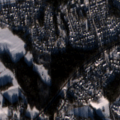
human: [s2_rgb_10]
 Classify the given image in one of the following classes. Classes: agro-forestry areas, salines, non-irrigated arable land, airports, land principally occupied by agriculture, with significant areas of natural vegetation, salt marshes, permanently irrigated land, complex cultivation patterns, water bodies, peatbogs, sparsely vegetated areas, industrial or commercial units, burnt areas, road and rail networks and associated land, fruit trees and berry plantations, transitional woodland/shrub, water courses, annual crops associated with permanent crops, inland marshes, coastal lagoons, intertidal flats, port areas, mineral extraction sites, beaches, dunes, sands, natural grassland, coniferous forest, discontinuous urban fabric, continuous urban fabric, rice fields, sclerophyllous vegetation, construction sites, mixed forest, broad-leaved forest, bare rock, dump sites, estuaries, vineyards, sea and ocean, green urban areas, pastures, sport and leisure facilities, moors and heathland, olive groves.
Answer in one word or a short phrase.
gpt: discontinuous urban fabric, non-irrigated arable land, mixed forest